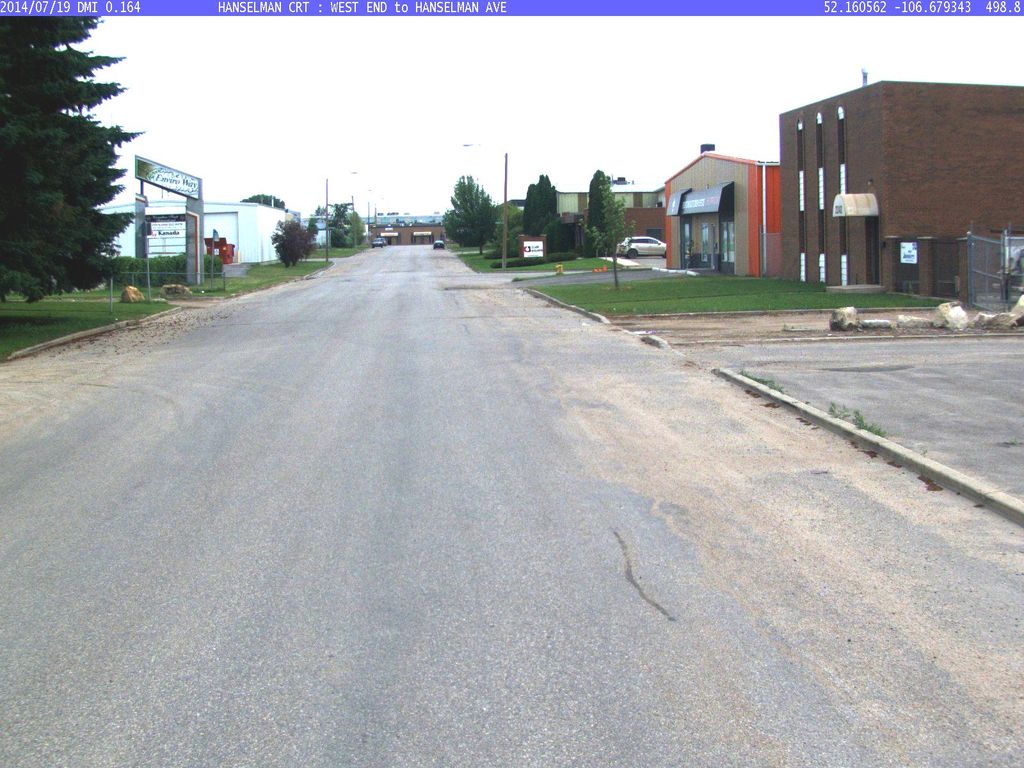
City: saskatoon